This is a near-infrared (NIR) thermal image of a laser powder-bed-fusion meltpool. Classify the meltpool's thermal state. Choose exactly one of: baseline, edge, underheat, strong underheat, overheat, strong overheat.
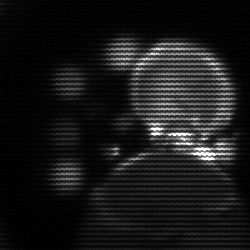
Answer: edge